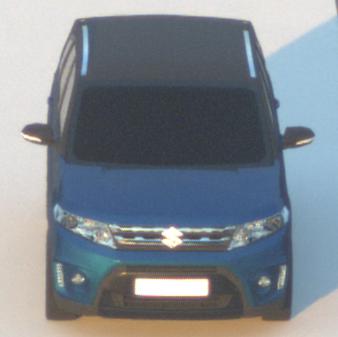
Make: Suzuki
Model: Vitara 1.6
Detailed model: Vitara (LY)
Model produced from: 2015/04
Model produced until: 2018/08
Doors: 5
Color: blue
Road condition: dry road
Daytime: sunrise or sunset
Contrast: medium contrast